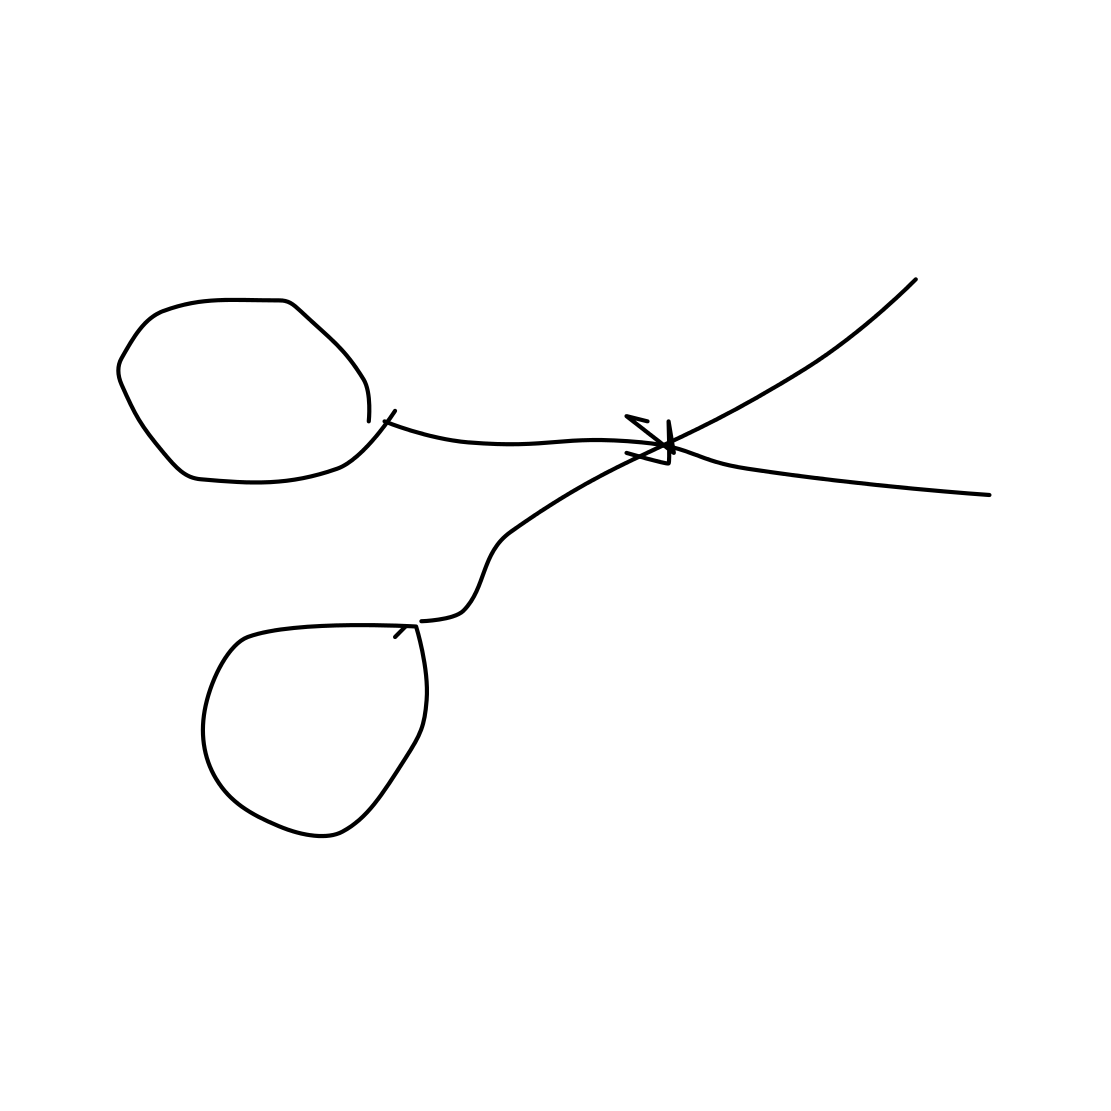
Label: scissors